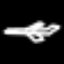
Label: airplane